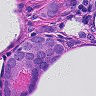
Metastatic tissue present: yes